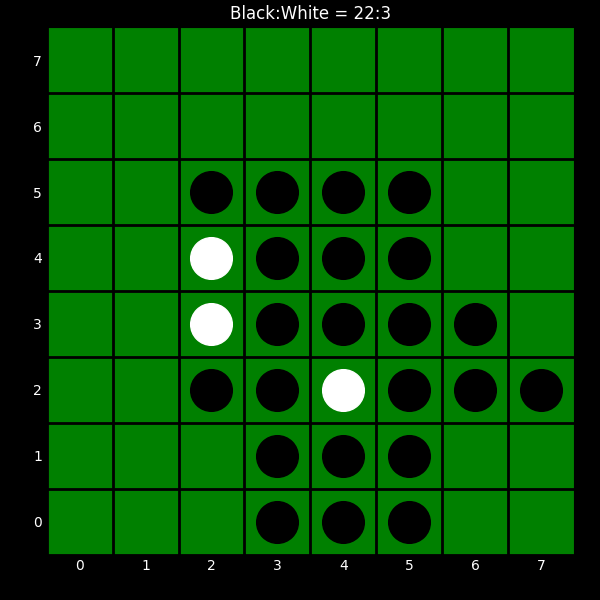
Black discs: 22
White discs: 3